Field crop: tomato
Growth stage: 1
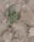
Species: solanum